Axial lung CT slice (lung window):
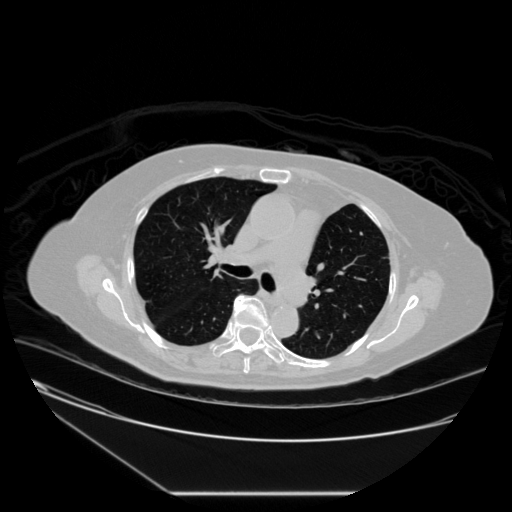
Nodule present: no